Question: '''
@.ctx.lineWidth = 20
@.ctx.moveTo(i.x, i.y)
@.ctx.arc(i.x, i.y, 3, 0, Math.PI * 2)
'''

Any reason why that code would make the image above?
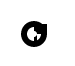
Answer: I tried your version of the arc, and I find it difficult to understand what you are acctually asking. Therefore I made two versions, in order to visually show you what's happening.
You can look at them here!
<URL>
'''
First with the line inside.
<canvas id="ex" width="300" height="300">
This text is displayed if your browser does not support HTML5 Canvas.
</canvas>
Second with NO line inside!
<canvas id="example" width="300" height="300">
This text is displayed if your browser does not support HTML5 Canvas.
</canvas>
'''
'''
var example = document.getElementById('example');
var ctx = example.getContext('2d');
var i = {x:100,
y:100}
ctx.strokeStyle = '#ff0000';
ctx.lineWidth = 1;
ctx.moveTo(i.x, i.y)
//HERE BEGINPATH IS USED AFTER MOVETO
ctx.beginPath();
ctx.arc(i.x, i.y, 50, 0, Math.PI * 2)
ctx.stroke();
var ex = document.getElementById('ex');
var ct = ex.getContext('2d');
var i = {x:100,
y:100}
ct.strokeStyle = '#ff0000';
ct.lineWidth = 1;
//HERE BEGINPATH IS USED BEFORE MOVETO
ct.beginPath();
ct.moveTo(i.x, i.y)
ct.arc(i.x, i.y, 50, 0, Math.PI * 2)
ct.stroke();
'''